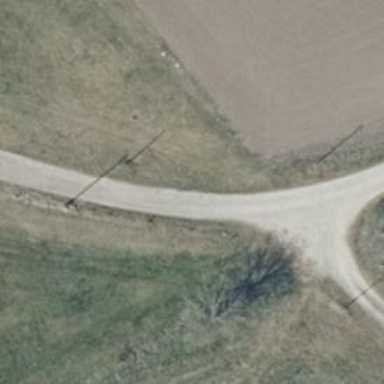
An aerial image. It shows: Unclassified road with gravel surface.